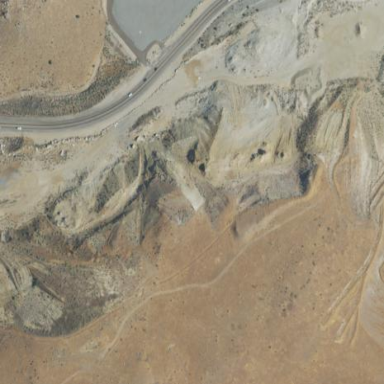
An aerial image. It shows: Quarry area.